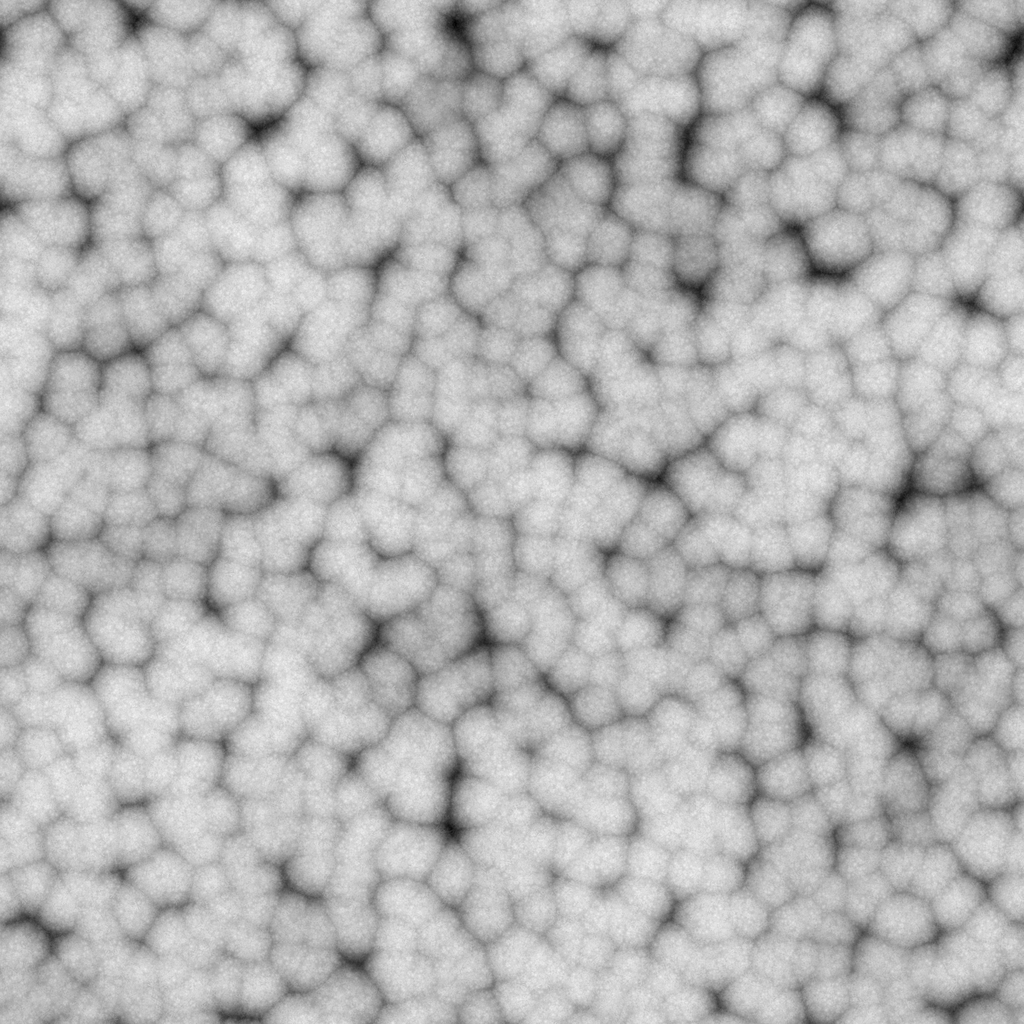
Texture map type: Displacement